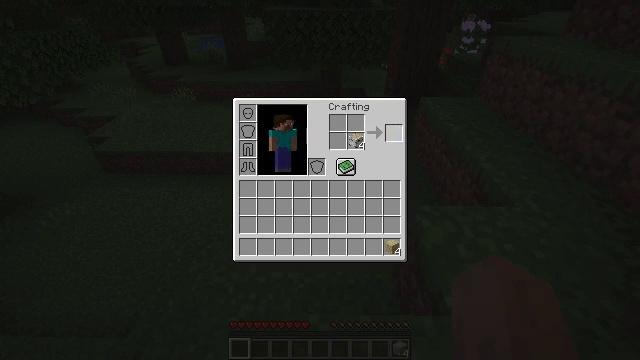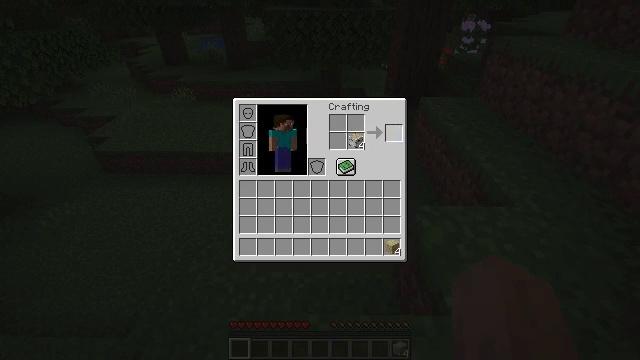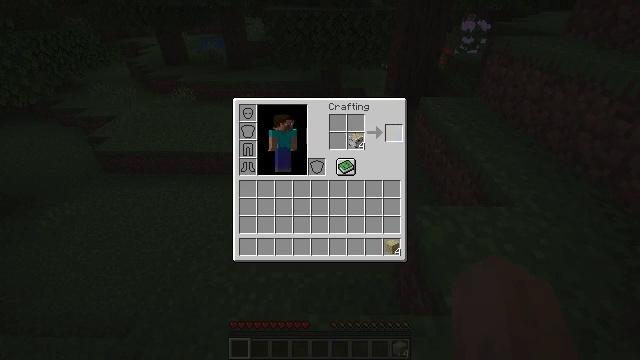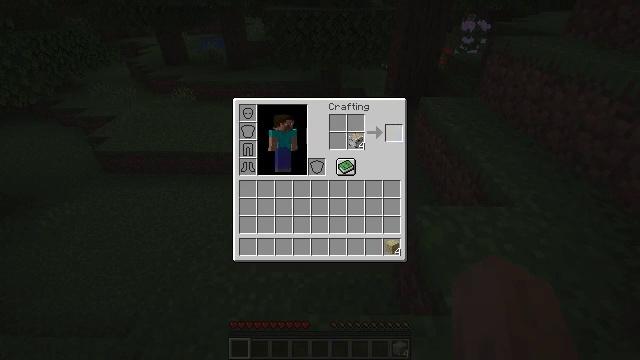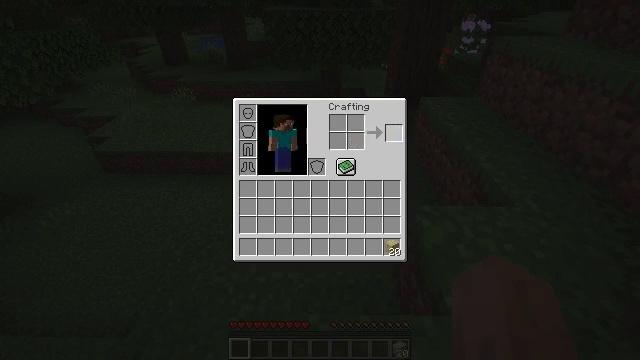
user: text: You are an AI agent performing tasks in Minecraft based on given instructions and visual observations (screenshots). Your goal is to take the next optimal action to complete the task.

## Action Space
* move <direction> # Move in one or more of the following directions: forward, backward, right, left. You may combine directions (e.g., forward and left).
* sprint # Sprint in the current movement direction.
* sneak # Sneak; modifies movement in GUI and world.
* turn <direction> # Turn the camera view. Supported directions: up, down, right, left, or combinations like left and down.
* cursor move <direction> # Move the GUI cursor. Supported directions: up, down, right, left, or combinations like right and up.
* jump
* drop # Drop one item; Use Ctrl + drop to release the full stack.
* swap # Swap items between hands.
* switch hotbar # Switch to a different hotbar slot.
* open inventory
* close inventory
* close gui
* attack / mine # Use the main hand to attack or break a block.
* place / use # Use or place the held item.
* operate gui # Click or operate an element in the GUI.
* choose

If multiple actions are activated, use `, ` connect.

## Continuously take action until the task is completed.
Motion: motion action
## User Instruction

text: Use birch logs to craft birch planks.
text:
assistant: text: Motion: sneak, operate gui
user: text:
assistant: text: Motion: sneak, operate gui
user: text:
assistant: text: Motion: sneak
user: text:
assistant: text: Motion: sneak
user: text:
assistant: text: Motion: sneak